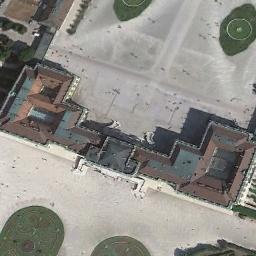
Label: palace